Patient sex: M
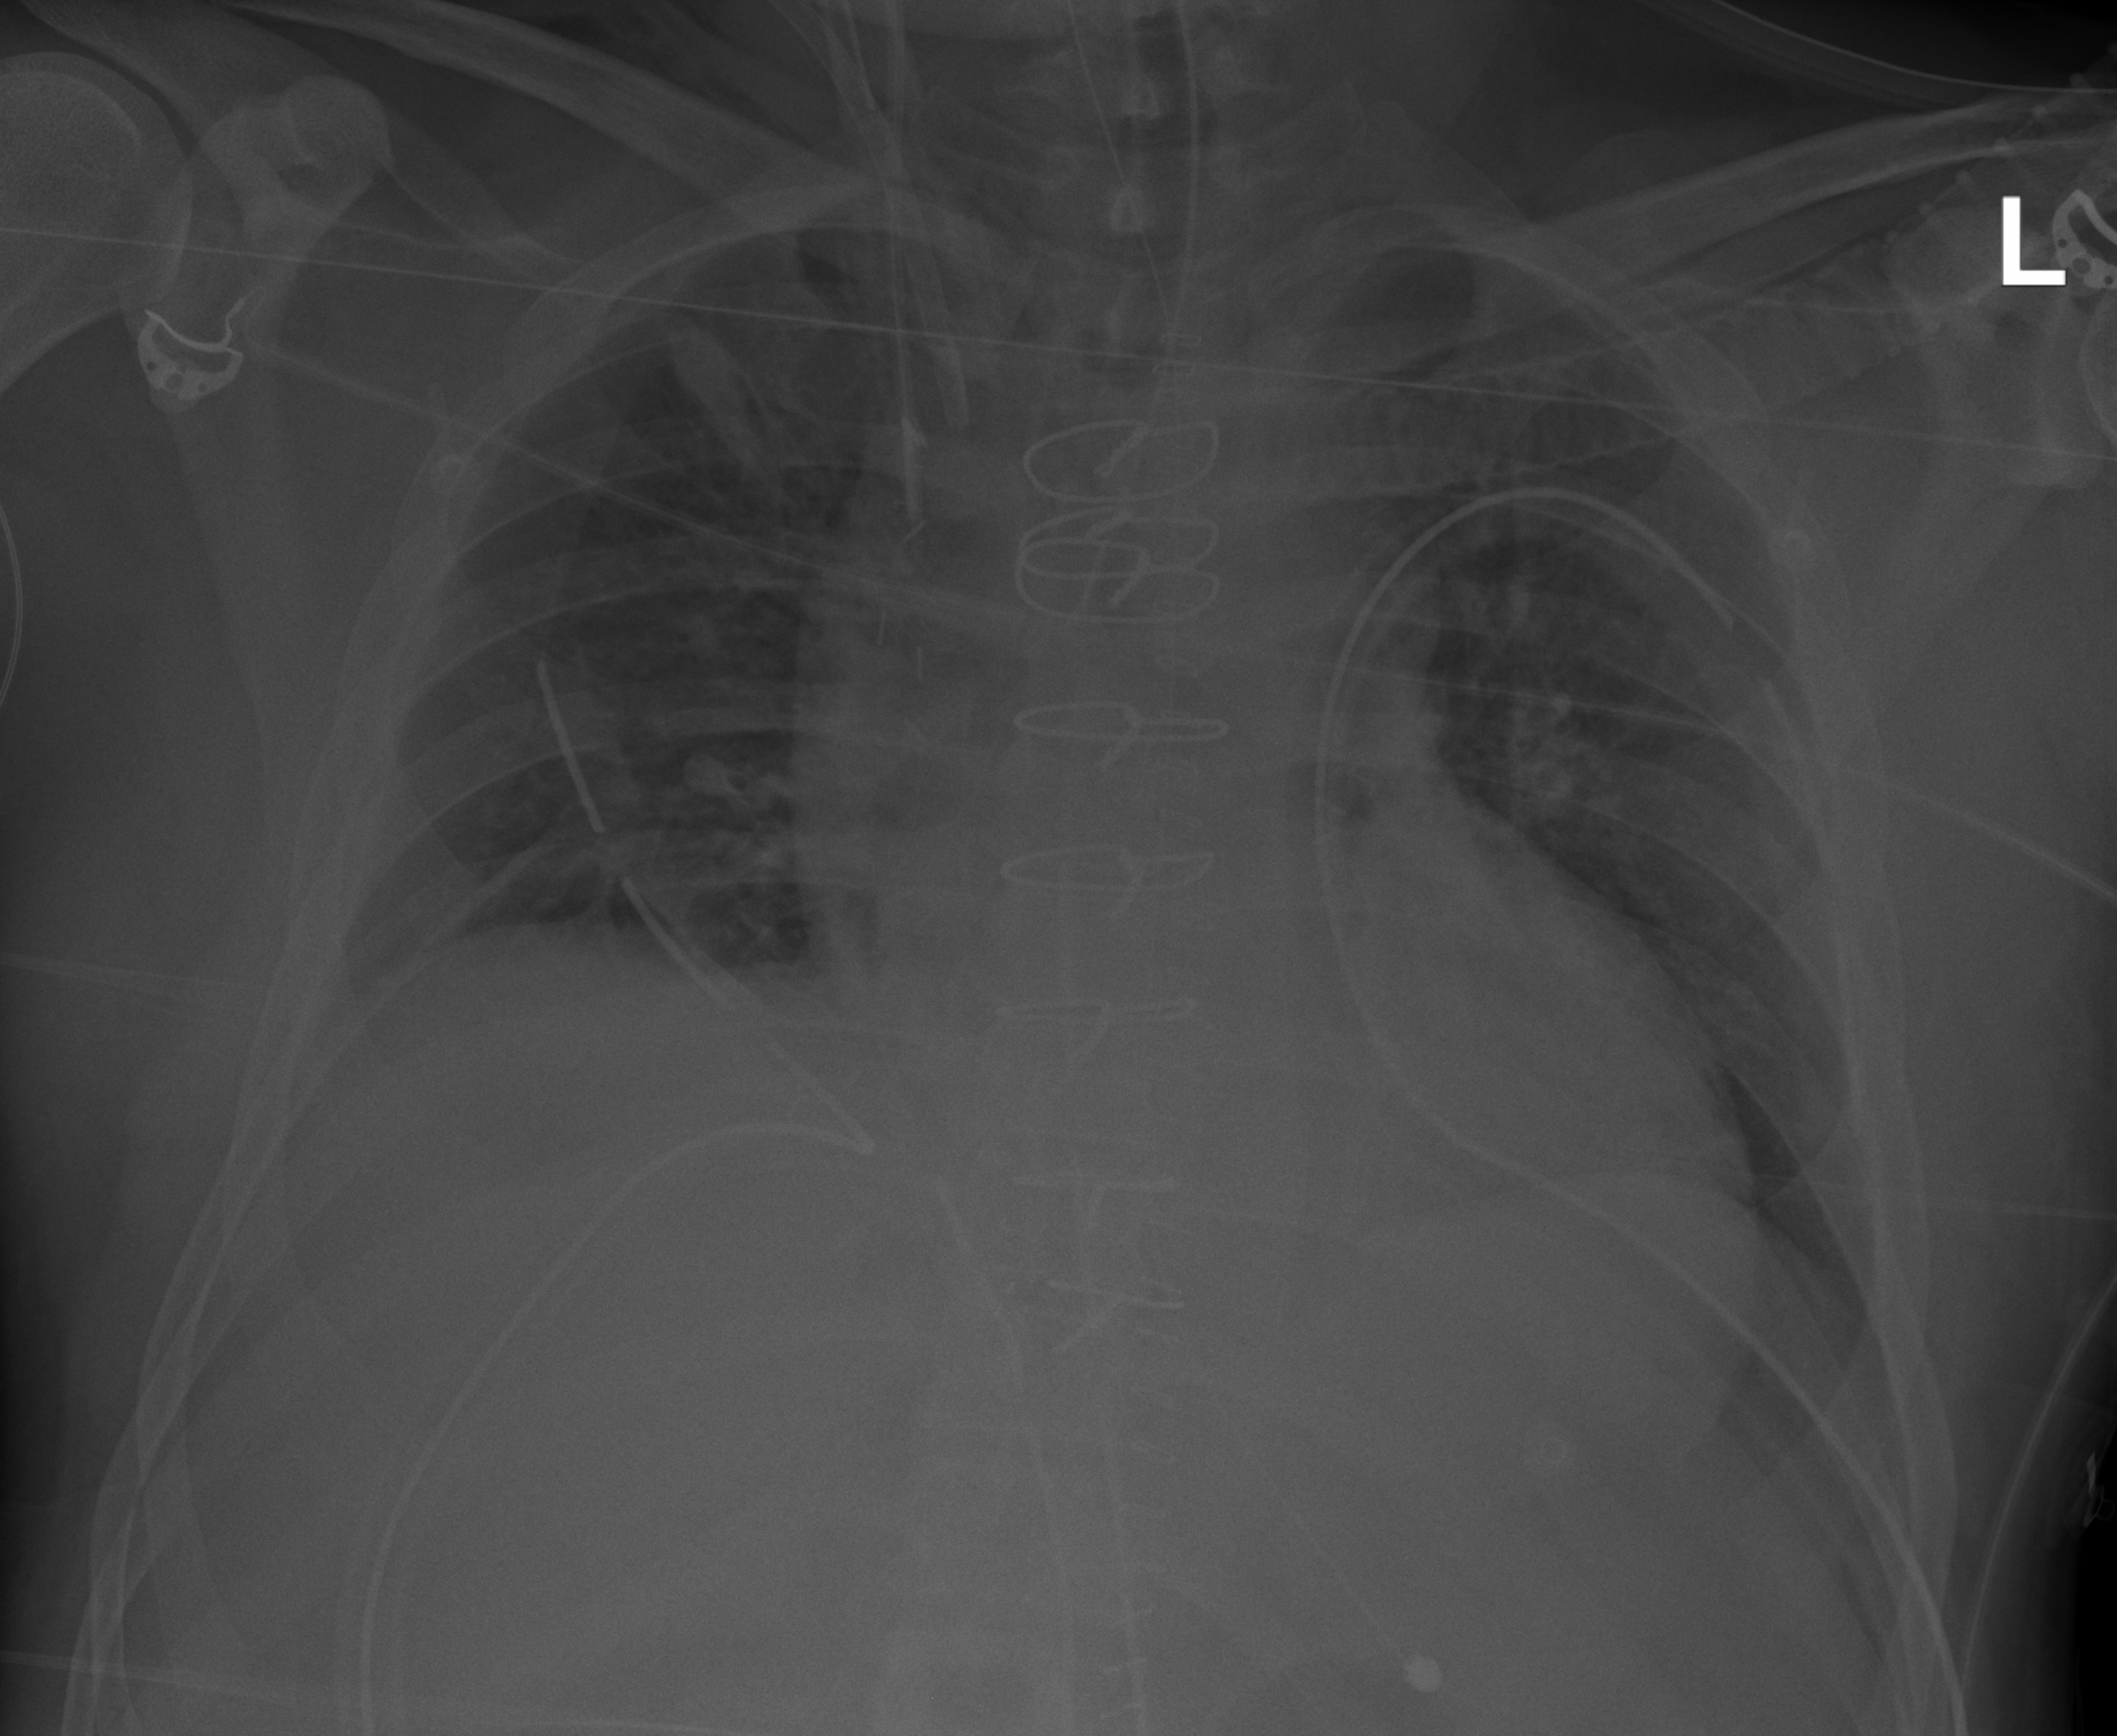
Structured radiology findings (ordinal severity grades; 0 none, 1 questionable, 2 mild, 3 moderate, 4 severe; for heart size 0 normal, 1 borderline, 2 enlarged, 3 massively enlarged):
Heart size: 1
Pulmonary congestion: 1
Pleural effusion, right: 1
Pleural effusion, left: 0
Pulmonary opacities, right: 0
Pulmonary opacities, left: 0
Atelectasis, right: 2
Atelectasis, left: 0